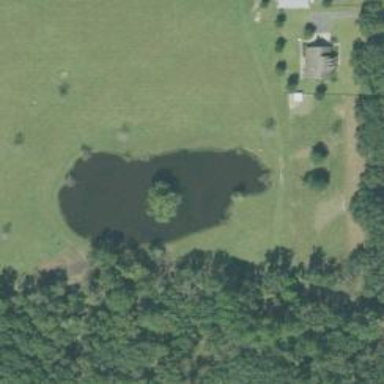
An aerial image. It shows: Beautiful lake surrounded by nature.